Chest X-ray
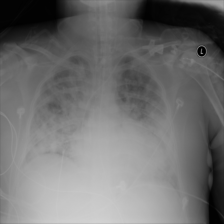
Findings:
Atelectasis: negative
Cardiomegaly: negative
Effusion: negative
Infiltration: positive
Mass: negative
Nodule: negative
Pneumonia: negative
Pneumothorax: negative
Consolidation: negative
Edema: negative
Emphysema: negative
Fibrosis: negative
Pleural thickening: negative
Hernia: negative